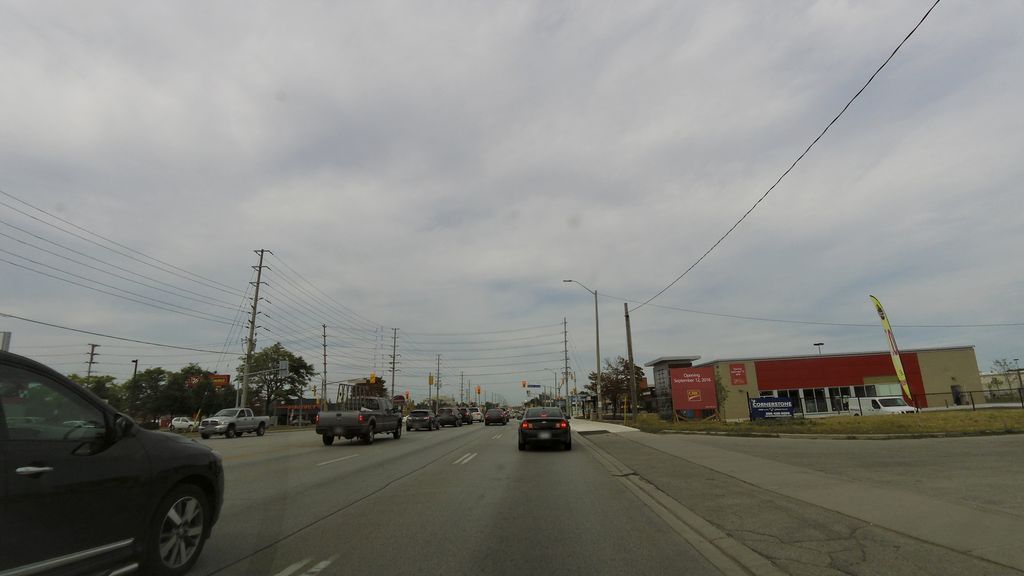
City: toronto